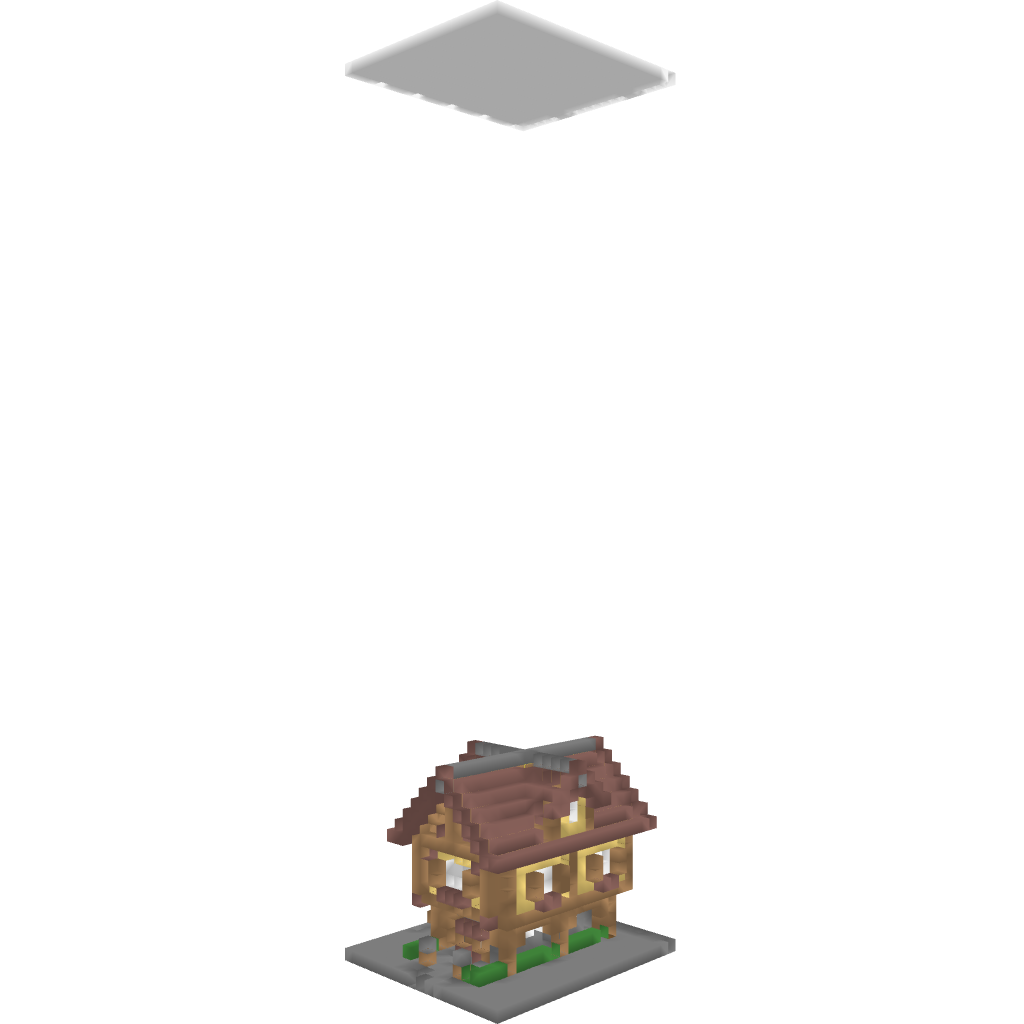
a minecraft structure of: Medieval Cottage good quality